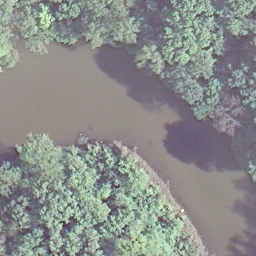
Label: river